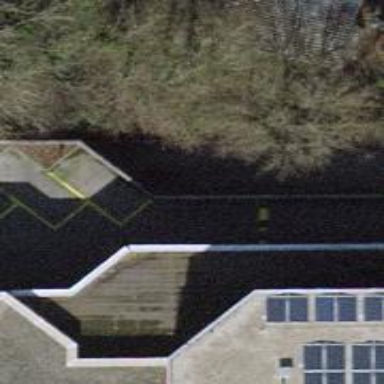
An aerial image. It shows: Parking area.